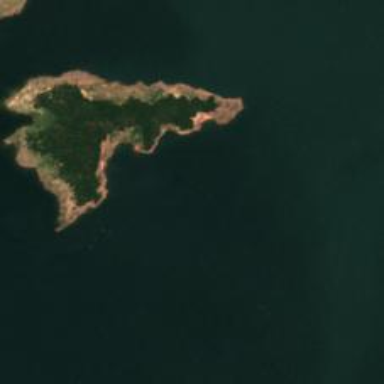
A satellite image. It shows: Islet.